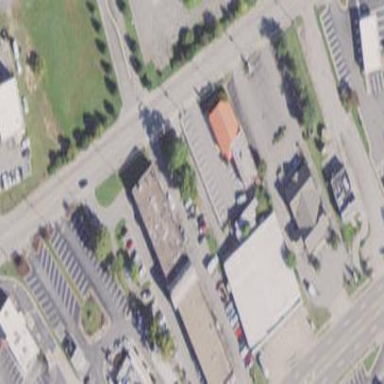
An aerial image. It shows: Commercial building.